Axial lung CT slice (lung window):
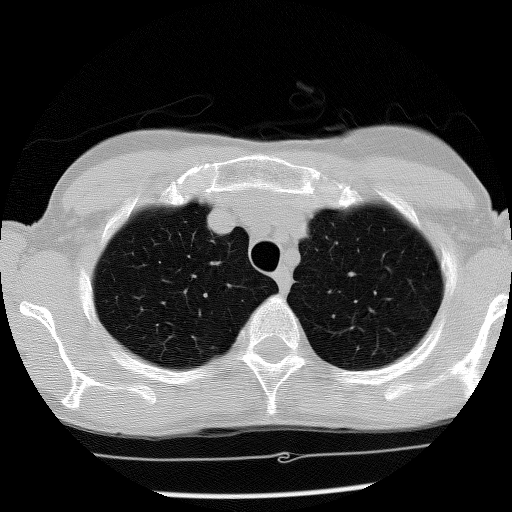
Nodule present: no